Field crop: maize
Growth stage: 2
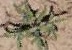
Species: atriplex